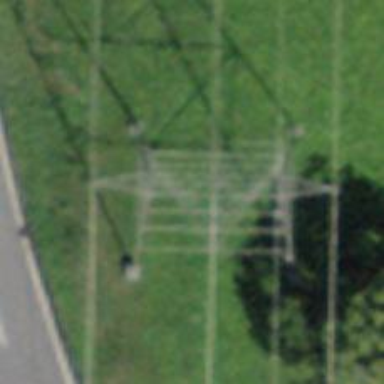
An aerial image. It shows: Towering power structure.